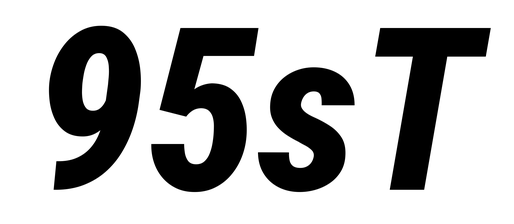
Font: Roboto-Italic_Condensed_ExtraBold_Italic